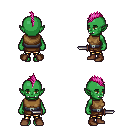
a pixel art fantasy rpg character, female body template, orc, green skin, leather chest armor, gold greaves, pink mohawk hairstyle, brown shoes, dagger, four views (front, back, left, right), 2x2 character sprite sheet, small pixel art, hard edges, no anti-aliasing